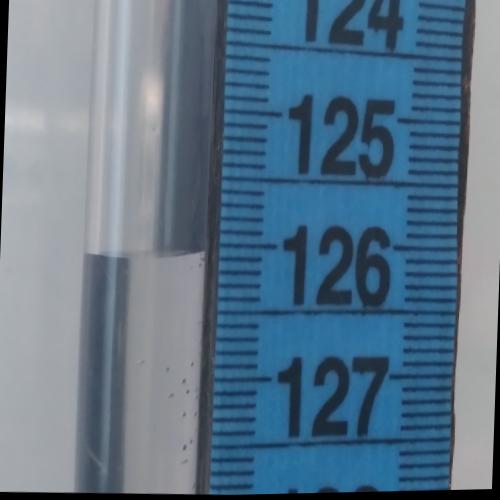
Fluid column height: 126.1 cm